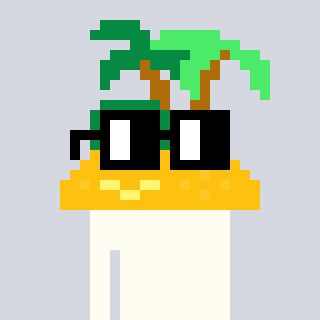
a pixel art character with square black glasses, a island-shaped head and a purple-colored body on a cool background